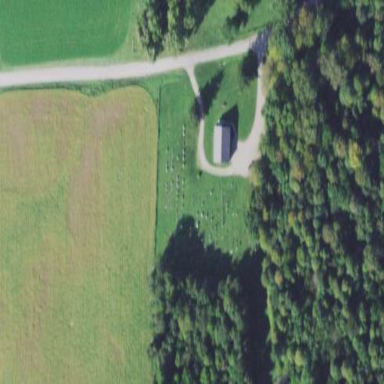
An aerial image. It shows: Grave yard.